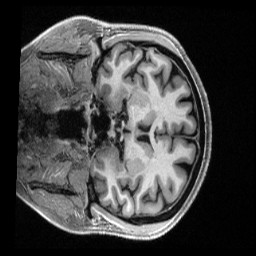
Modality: T1w
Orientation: coronal
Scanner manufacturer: siemens
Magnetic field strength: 3 T
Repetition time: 2.5 s
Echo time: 0.00231 s